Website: apple
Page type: billing-address
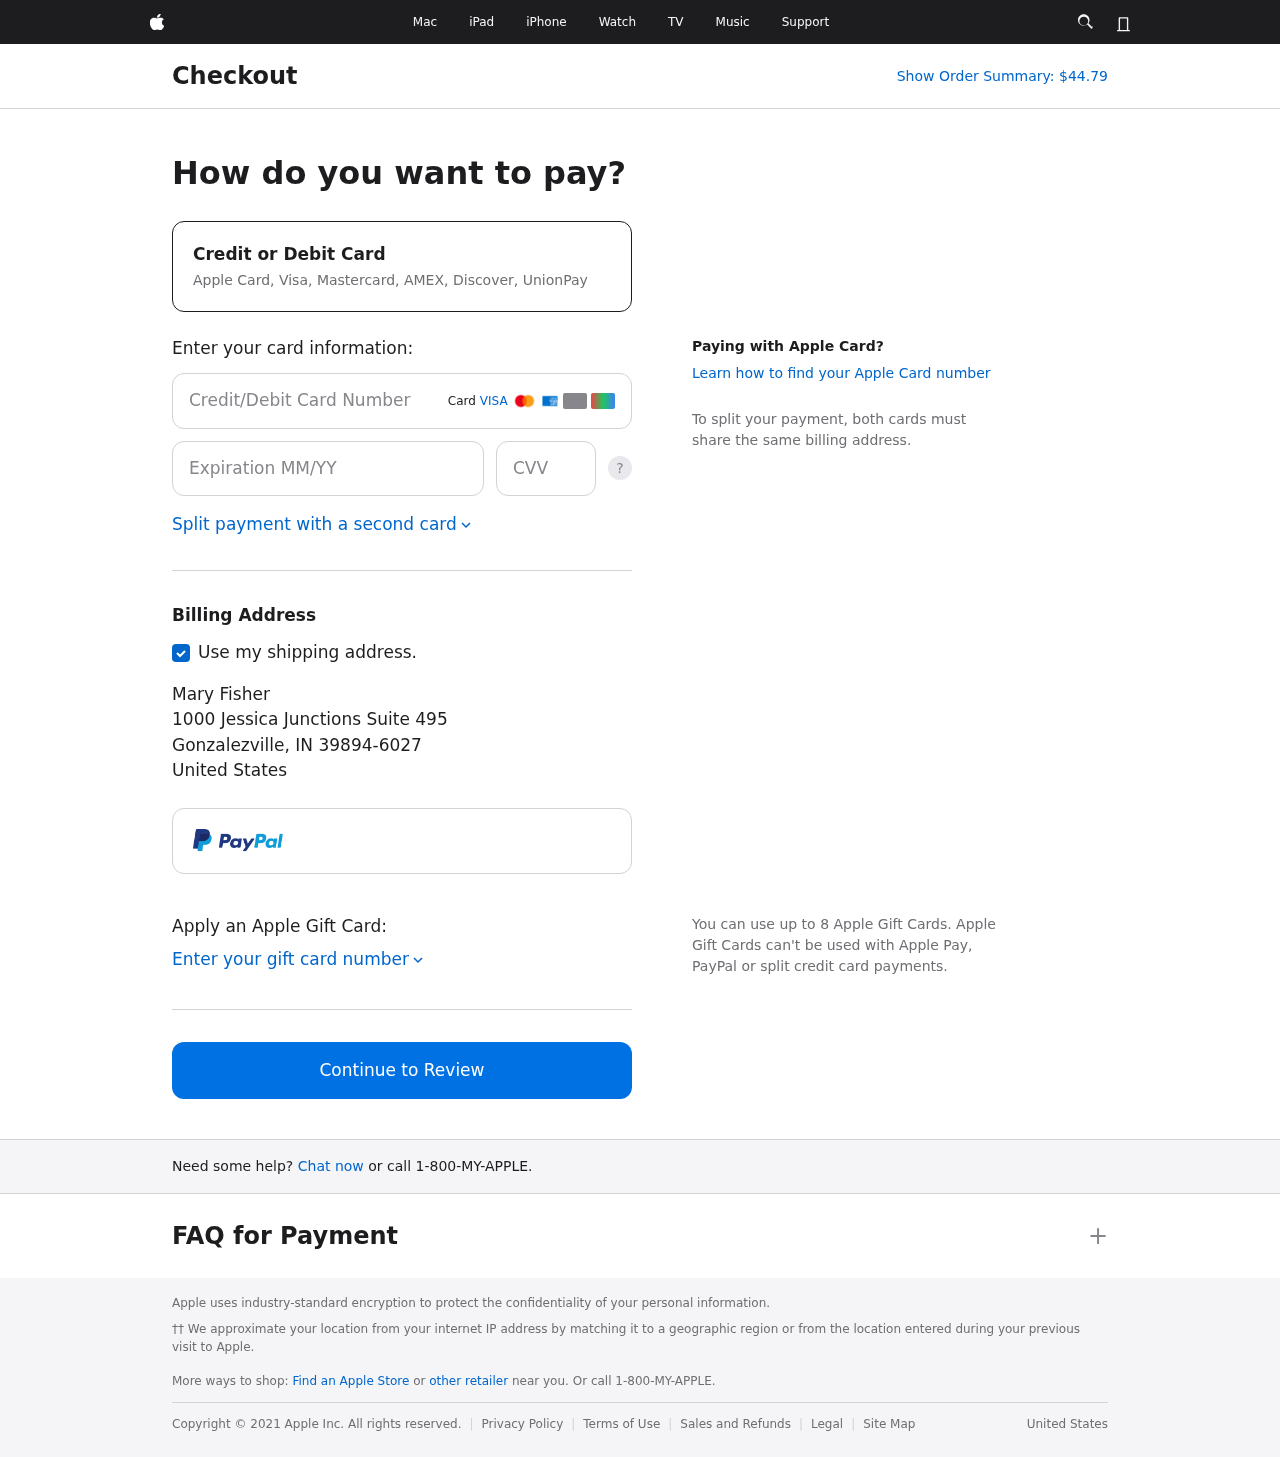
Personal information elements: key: PII_CARD_CVV
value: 638
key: PII_CARD_EXPIRY
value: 12/29
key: PII_CARD_NUMBER
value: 4630 0774 6152 1369
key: PII_CITY
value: Gonzalezville
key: PII_COUNTRY
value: United States
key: PII_FULLNAME
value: Mary Fisher
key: PII_POSTCODE_FULL
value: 39894-6027
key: PII_STATE_ABBR
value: IN
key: PII_STREET
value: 1000 Jessica Junctions Suite 495
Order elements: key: ORDER_TOTAL
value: Show Order Summary: $44.79